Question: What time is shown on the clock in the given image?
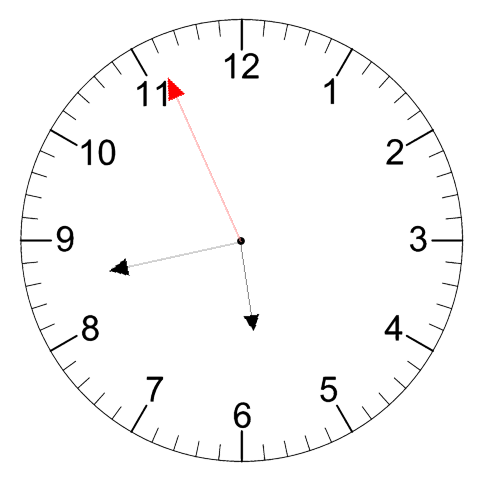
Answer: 05:42:56